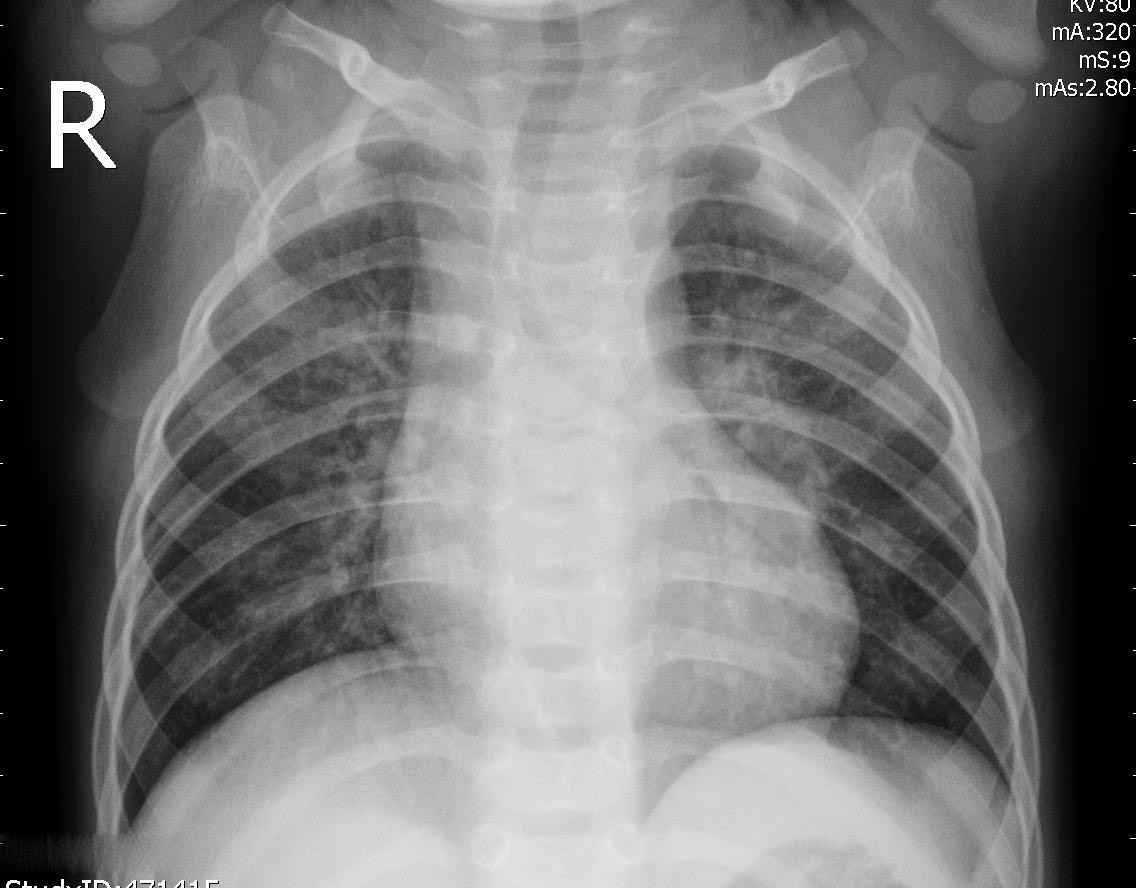
Diagnosis: PNEUMONIA